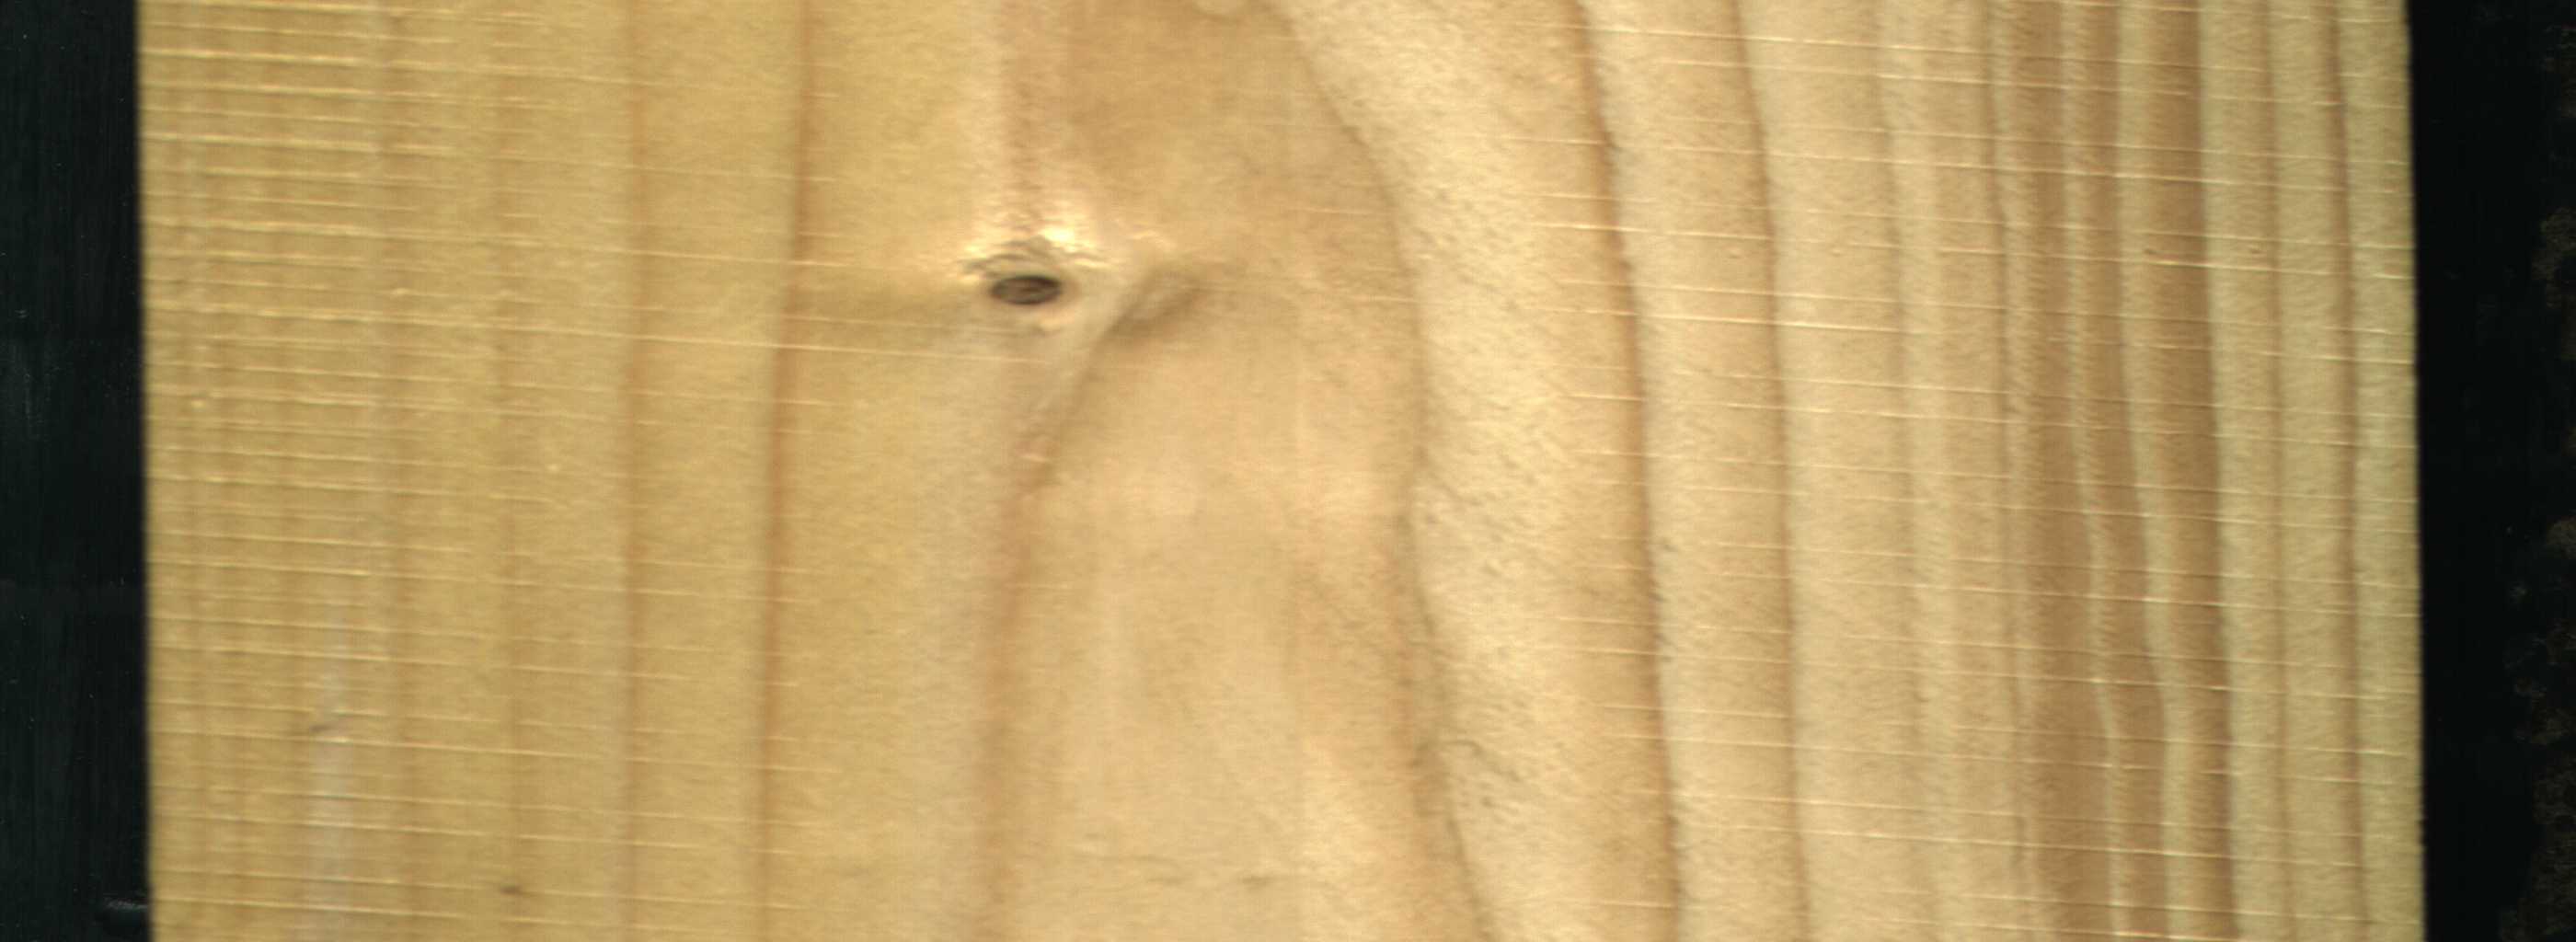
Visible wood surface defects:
Live_Knot